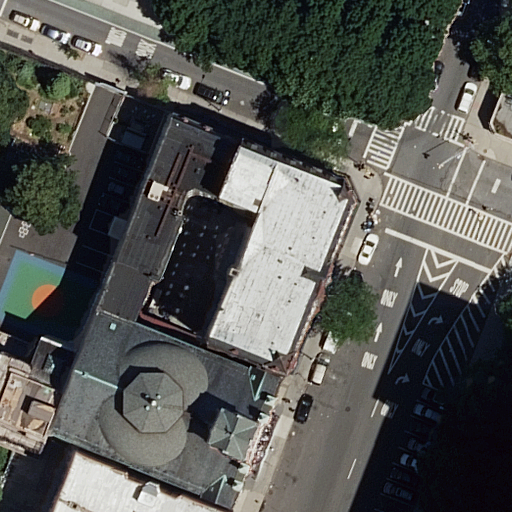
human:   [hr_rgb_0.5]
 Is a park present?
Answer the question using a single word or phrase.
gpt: yes

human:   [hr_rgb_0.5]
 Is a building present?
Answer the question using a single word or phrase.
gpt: yes

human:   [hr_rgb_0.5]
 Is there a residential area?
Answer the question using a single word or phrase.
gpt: yes

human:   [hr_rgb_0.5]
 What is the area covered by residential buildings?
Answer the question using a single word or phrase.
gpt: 1671m2

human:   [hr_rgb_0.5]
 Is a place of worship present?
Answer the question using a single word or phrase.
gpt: yes

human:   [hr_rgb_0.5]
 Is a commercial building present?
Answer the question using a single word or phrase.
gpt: no

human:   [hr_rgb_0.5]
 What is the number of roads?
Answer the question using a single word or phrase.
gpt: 3

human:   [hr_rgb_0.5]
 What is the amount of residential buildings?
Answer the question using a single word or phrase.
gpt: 8

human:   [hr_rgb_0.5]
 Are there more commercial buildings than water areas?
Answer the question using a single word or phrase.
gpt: no

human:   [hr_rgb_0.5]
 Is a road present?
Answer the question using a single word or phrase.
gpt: yes

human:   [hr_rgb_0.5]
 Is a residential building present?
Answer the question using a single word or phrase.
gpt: yes

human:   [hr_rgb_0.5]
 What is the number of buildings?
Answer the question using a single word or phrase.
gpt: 9

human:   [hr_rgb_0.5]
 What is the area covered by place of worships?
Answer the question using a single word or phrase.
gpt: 1073m2

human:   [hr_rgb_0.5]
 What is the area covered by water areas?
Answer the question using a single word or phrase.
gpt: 0m2

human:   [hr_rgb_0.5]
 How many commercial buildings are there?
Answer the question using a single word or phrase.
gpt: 0

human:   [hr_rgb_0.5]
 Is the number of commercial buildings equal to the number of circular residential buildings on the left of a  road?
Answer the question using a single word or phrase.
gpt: yes

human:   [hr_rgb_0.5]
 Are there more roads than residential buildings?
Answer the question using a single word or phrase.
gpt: no

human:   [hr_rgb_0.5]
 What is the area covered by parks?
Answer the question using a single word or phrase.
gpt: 8994m2

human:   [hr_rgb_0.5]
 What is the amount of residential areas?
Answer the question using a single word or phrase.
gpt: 1

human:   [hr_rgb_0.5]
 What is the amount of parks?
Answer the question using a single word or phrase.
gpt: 1

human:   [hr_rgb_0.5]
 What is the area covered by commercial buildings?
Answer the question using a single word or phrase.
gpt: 0m2

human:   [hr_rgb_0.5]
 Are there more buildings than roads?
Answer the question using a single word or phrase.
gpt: yes

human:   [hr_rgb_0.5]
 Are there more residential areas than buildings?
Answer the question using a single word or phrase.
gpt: no

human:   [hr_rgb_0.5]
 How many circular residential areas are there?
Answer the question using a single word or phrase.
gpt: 0

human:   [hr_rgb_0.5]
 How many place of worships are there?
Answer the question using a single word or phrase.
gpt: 1

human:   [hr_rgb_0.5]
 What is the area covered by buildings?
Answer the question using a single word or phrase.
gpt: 2745m2

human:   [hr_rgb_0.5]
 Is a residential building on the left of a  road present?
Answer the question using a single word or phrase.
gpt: yes

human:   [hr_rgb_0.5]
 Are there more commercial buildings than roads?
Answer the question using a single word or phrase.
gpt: no

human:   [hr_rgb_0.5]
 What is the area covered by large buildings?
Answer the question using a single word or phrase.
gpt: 1789m2

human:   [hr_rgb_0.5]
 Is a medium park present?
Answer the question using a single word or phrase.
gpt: no

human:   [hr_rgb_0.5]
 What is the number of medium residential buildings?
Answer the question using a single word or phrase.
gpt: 4

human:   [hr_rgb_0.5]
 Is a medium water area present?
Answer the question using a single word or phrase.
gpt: no

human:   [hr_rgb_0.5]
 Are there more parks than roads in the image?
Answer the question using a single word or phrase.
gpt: no

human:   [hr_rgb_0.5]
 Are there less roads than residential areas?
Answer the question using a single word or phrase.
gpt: no

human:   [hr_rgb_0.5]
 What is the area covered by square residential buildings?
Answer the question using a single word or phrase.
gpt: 0m2

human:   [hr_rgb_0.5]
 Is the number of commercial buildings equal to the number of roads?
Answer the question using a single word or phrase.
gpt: no

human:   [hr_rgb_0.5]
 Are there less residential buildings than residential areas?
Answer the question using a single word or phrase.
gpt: no

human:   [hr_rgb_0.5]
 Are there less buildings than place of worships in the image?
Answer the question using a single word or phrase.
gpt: no

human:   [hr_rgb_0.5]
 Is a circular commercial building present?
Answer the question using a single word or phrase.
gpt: no

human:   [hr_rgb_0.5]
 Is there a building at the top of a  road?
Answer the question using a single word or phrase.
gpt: yes

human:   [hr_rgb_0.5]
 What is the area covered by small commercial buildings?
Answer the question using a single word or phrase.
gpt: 0m2

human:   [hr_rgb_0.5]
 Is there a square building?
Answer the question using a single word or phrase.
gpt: no

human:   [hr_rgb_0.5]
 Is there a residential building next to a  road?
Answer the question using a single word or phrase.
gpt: yes

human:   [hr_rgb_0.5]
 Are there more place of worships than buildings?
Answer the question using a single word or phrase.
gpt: no

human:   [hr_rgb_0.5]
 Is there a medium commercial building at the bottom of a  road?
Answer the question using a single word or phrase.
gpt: no

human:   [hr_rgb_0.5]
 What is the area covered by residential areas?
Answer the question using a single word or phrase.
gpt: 1030m2

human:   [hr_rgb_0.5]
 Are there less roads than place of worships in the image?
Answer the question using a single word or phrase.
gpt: no

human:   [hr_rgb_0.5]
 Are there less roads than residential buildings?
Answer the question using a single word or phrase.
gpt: yes

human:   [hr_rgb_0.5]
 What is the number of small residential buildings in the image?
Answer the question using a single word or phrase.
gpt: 3

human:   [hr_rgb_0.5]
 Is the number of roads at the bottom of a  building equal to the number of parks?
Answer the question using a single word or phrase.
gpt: yes

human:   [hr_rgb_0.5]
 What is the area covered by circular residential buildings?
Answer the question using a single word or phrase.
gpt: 0m2

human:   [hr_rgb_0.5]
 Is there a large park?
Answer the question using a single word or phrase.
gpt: yes

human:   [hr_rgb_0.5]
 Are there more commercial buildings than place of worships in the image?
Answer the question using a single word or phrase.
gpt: no

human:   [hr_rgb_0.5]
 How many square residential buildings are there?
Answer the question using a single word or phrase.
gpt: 0

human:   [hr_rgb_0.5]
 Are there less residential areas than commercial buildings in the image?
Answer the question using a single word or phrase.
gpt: no

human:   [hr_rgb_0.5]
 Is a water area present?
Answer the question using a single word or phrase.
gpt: no

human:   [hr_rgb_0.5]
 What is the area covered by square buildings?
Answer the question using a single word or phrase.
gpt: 0m2

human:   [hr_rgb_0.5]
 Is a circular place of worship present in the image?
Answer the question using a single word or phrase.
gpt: no

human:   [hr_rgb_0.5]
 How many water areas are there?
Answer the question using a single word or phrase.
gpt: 0

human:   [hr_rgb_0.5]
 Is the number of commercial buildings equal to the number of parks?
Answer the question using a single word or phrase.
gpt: no

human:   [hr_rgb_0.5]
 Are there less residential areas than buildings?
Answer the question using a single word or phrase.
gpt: yes

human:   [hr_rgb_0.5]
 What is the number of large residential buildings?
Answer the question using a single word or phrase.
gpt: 1

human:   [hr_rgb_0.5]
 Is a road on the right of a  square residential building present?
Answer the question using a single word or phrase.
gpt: no

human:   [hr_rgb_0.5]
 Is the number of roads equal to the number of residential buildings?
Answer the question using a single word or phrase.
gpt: no